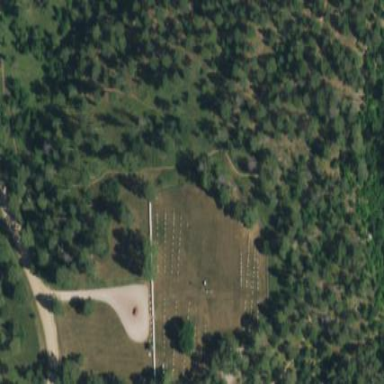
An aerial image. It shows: Cemetery.